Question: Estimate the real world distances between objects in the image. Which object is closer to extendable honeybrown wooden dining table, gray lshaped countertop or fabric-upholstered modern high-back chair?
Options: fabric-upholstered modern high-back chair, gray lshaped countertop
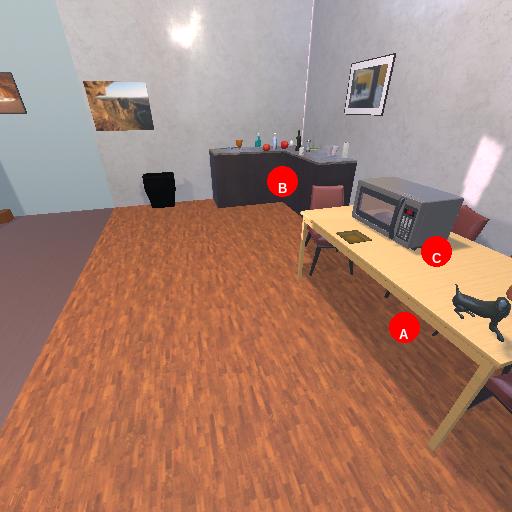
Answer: fabric-upholstered modern high-back chair